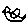
Label: bird